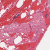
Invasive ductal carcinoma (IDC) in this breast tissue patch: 0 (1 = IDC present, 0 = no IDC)